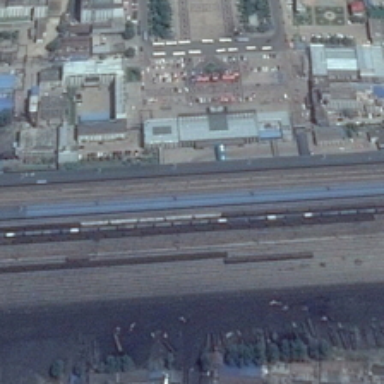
Many buildings with a parking lot and a square are beside a railway station .